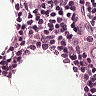
Metastatic tissue present: yes